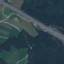
Land use / land cover class: Highway